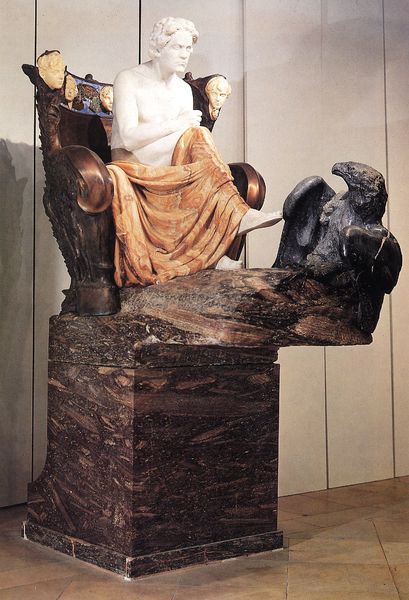
Titel: Beethoven
Künstler: Max Klinger
Institution: Leipzig, Museum der bildenden Künste
Schlagwörter: adler, akt, blau, fuß, gott, gruppe, hand, kopf, mann, nackt, umhang, vogel, weiß, braun, grau, holz, köpfe, marmor, mund, orange, schwarz, stirn, stuhl, blick, tuch, beige, gesichter, wand, augen, stein, figur, gewand, gold, haare, sitzend, decke, musik, kinn, locken, skulptur, statue, armlehne, lehne, kaiser, thron, streng, büste, bronze, antike, religion, torso, faust, beethoven, herrscher, kunst, rom, ausstellung, sandale, antik, zeus, geier, museum, postament, goethe, mamor, genie, cäsar, nero, skultur, buntmarmor, prometheus, nasei, kaser